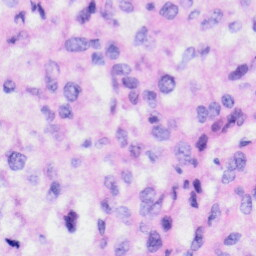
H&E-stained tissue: Liver